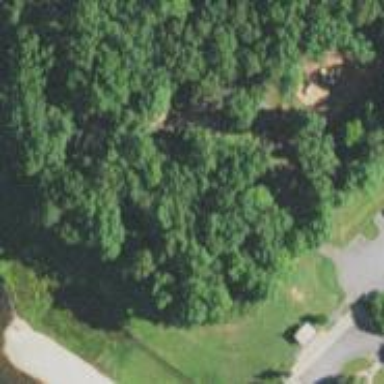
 specifically designed for the sport of disc golf."